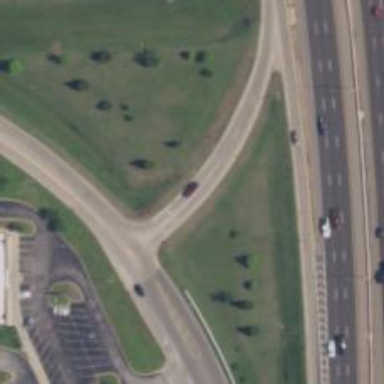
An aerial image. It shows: Secondary link road.